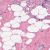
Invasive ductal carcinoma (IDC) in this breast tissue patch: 1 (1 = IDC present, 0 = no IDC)